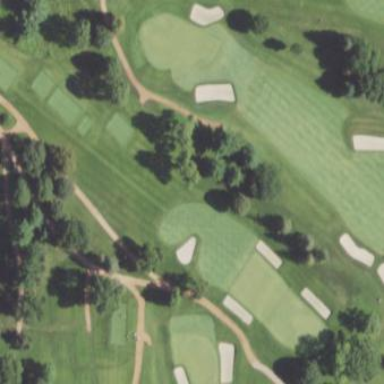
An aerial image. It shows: Grassy area designated as golf fairway.